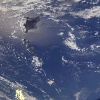
Label: water